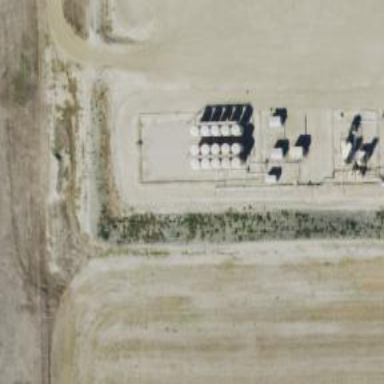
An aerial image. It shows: Storage tank with man-made structure.